Aerial crown-view tile of a tropical tree (Barro Colorado Island, Panama), acquired 20240716:
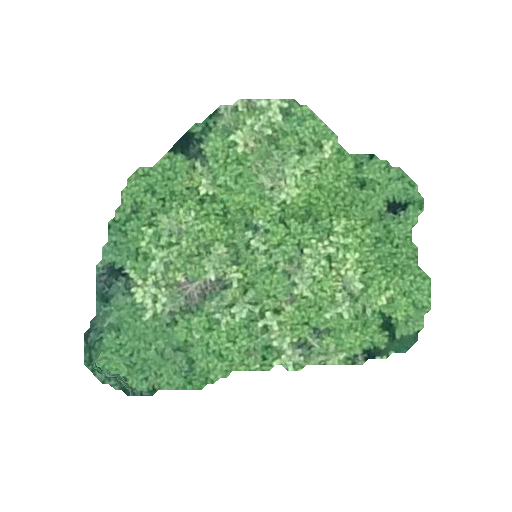
Species: Zanthoxylum ekmanii
GBIF accepted scientific name: Zanthoxylum ekmanii
Crown area: 116.898 m²